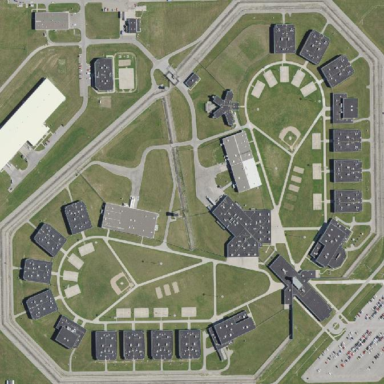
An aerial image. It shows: Prison.